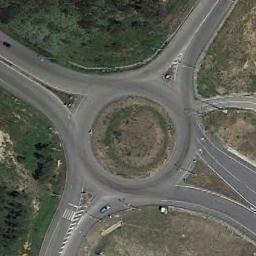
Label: roundabout